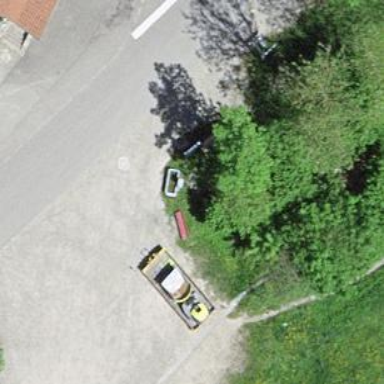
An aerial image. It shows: Red bench.